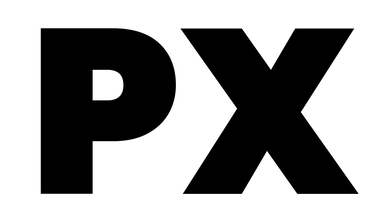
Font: Poppins-Black